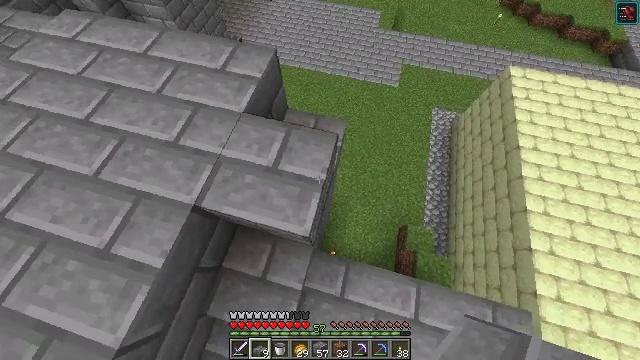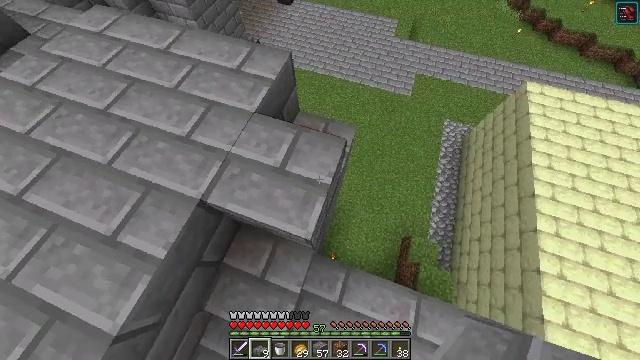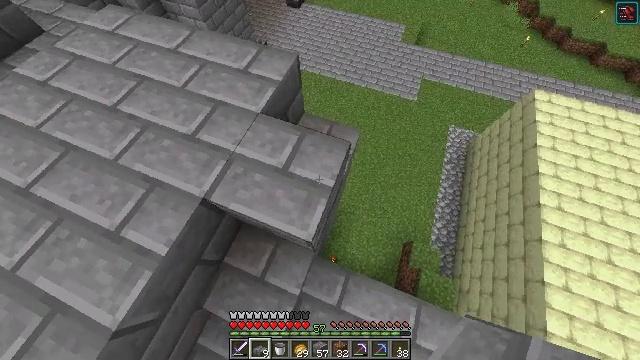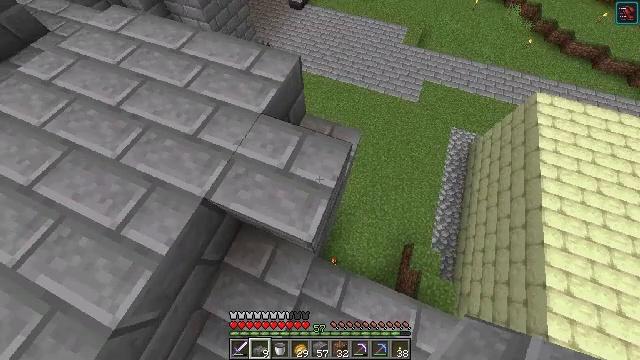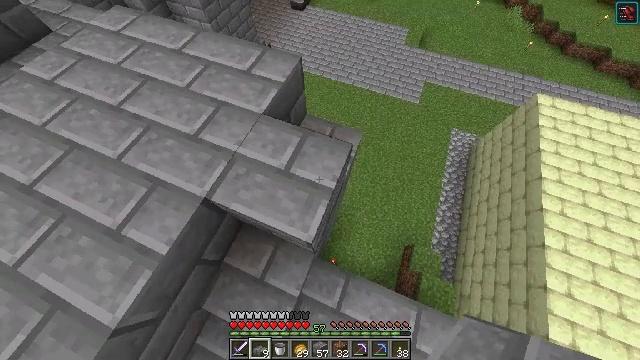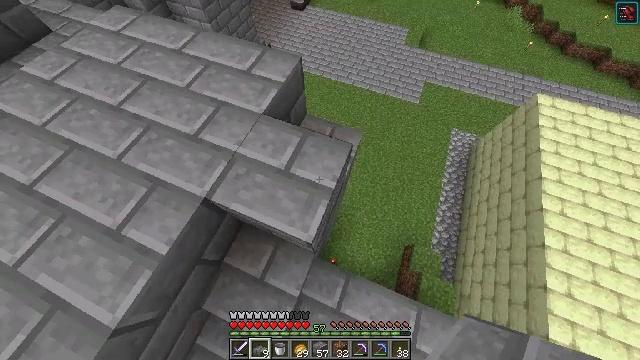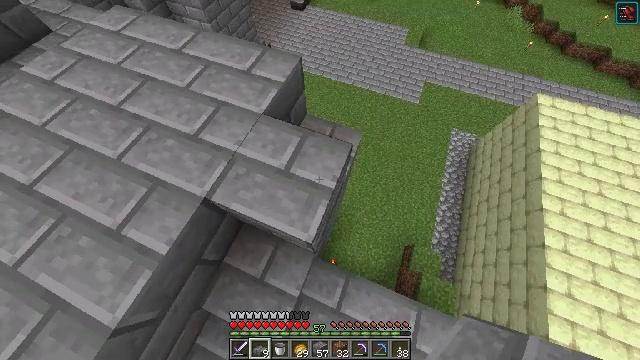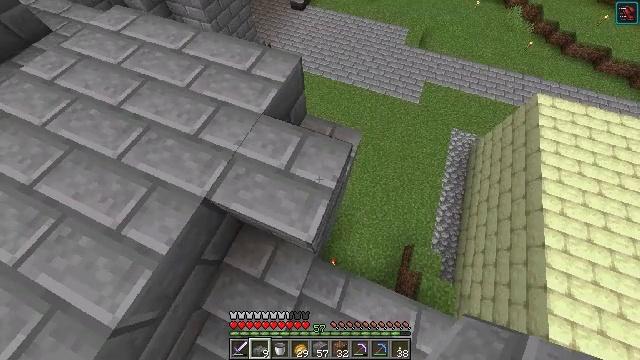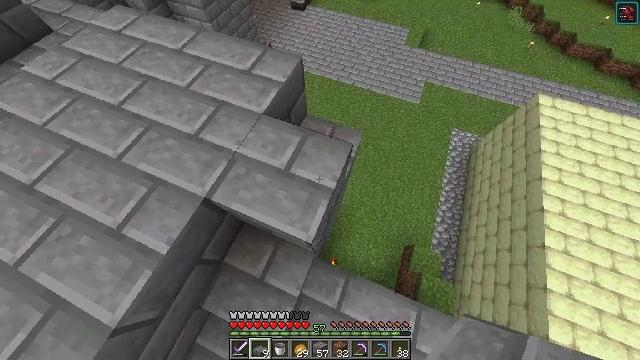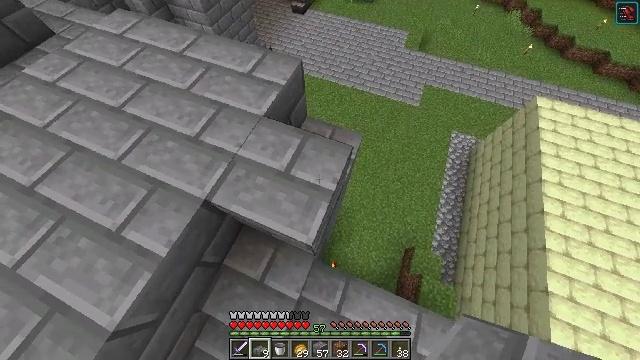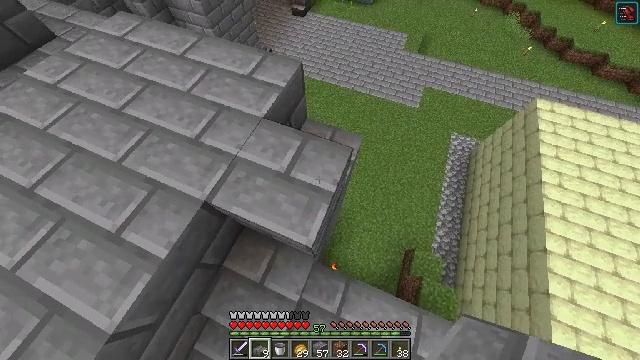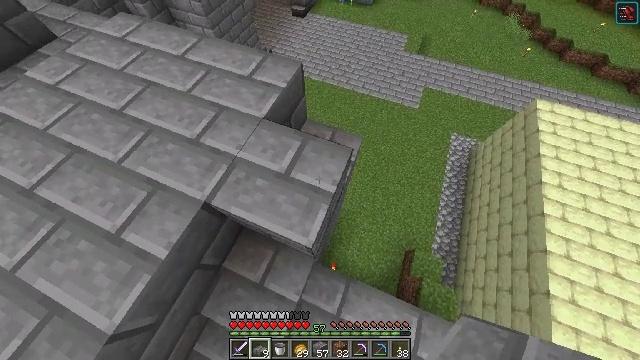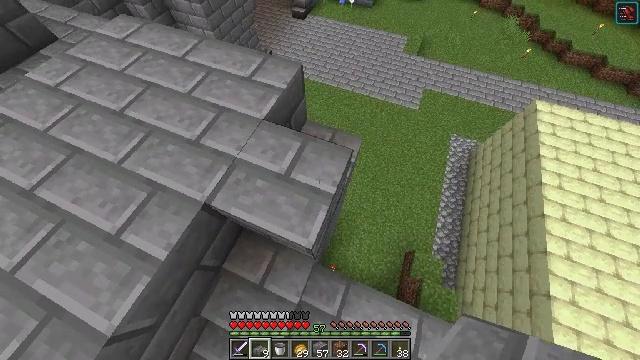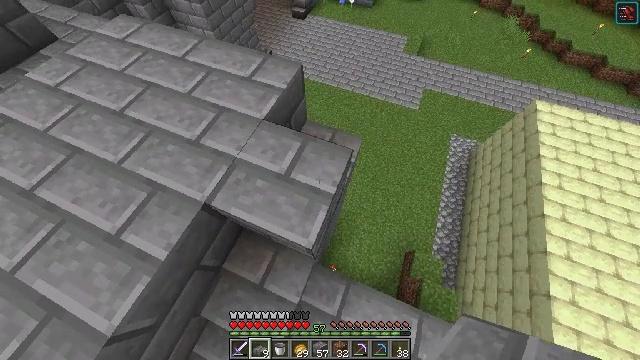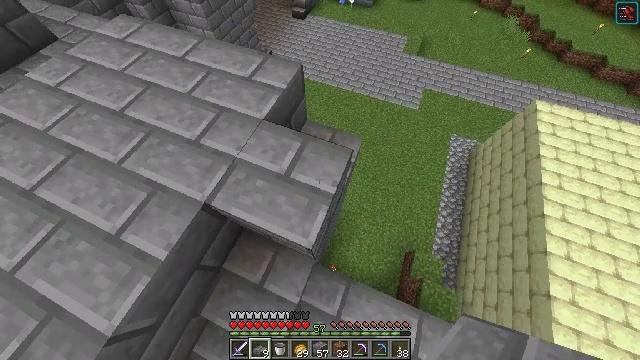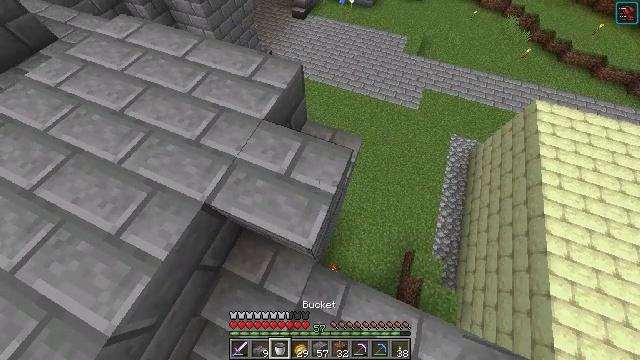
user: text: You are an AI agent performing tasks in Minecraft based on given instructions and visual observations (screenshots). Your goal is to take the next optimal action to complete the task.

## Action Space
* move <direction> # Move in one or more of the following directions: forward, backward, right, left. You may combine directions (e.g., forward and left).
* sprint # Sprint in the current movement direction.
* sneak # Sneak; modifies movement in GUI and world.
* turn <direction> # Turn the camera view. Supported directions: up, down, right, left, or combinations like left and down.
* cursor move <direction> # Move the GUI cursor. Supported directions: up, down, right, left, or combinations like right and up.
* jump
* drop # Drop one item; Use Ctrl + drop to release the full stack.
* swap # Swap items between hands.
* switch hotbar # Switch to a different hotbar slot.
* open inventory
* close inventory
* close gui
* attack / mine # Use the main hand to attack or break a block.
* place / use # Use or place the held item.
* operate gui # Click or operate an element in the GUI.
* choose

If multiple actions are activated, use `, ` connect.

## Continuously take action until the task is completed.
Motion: motion action
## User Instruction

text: Mine stone bricks from a structure.
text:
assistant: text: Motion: turn left and up
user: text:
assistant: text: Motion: turn left
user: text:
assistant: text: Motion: no_op
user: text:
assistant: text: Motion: no_op
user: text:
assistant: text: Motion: no_op
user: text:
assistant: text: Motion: no_op
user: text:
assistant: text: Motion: no_op
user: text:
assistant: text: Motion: no_op
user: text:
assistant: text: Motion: no_op
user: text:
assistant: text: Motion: no_op
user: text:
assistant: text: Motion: no_op
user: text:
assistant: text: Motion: no_op
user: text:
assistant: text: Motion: no_op
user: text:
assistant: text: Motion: no_op
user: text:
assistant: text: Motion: no_op
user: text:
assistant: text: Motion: no_op
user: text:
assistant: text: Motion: no_op
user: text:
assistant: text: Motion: no_op
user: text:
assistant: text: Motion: no_op
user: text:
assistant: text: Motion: no_op
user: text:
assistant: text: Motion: no_op
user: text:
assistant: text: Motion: no_op
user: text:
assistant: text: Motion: no_op
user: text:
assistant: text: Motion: no_op
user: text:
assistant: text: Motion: no_op
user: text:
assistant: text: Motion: no_op
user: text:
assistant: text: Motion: no_op
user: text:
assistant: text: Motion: attack / mine
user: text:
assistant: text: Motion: attack / mine
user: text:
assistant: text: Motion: attack / mine